Brain MRI, modality: hrT2
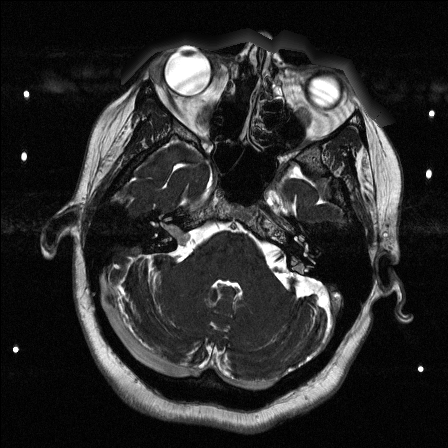